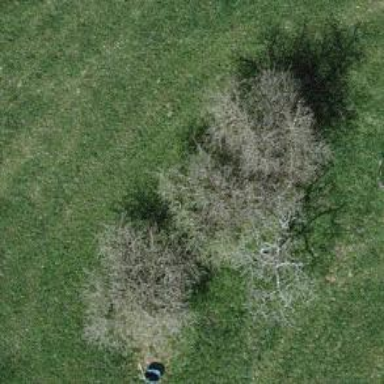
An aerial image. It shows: Single tag "natural: tree."